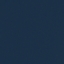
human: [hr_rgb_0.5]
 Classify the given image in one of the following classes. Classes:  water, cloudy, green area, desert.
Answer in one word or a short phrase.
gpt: water